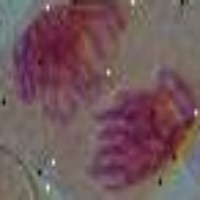
Label: anaphase